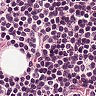
Metastatic tissue present: no